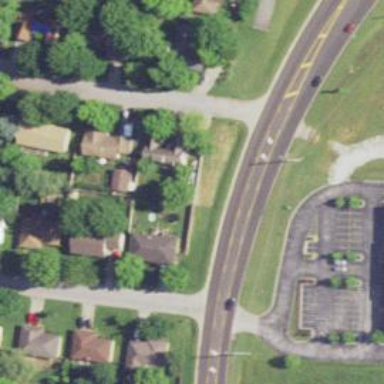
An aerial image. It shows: Secondary road with asphalt surface.